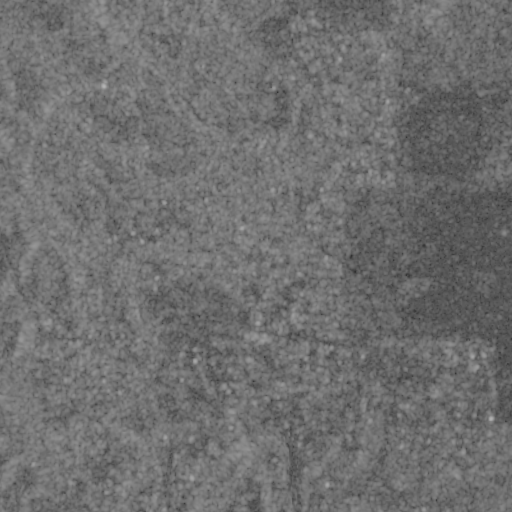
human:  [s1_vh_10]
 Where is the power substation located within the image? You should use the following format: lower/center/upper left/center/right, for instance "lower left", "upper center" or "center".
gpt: The power substation is located in the lower center of the image.
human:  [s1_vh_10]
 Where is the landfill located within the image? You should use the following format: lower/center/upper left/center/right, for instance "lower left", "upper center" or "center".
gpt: There is no landfill in the image.

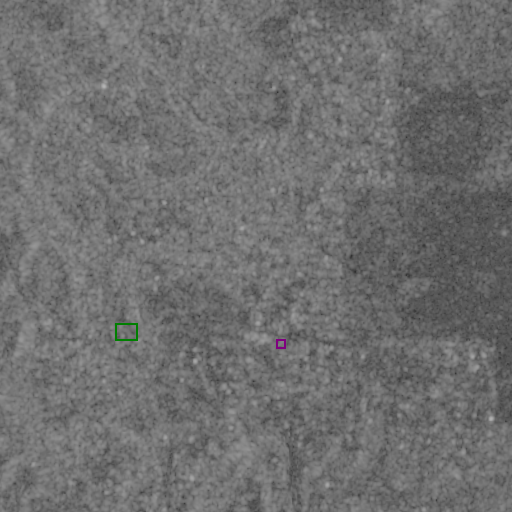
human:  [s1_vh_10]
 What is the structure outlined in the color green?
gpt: The structure outlined in green is a park.
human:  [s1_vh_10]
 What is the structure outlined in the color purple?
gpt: The structure outlined in purple is a power substation.
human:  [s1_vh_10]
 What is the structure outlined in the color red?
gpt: There is no red outline.